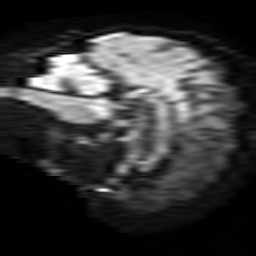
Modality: TRACE
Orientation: sagittal
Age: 88
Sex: female
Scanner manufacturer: philips
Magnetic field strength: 3 T
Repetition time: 4.624 s
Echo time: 0.07382 s